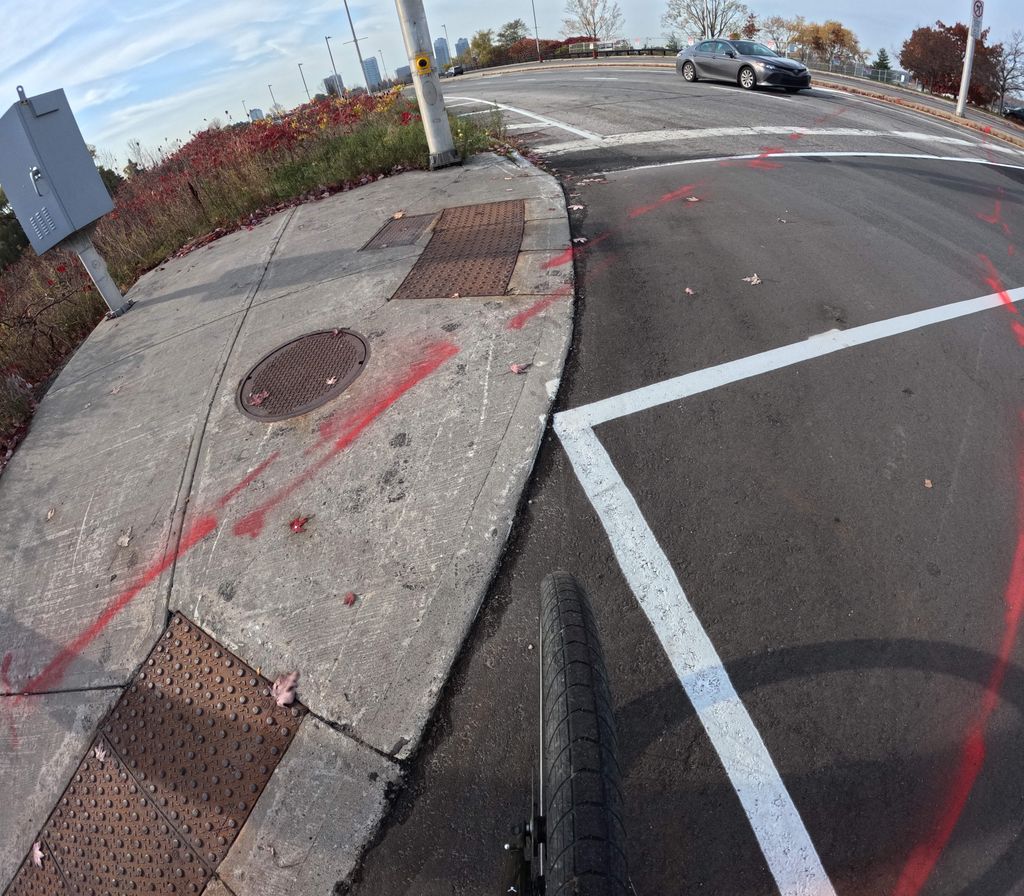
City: ottawa-gatineau